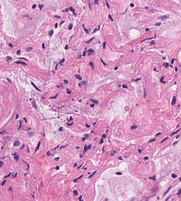
Tumor epithelial tissue: no
Tumor-associated stroma tissue: no
Normal tissue: yes